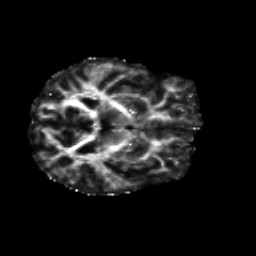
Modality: FA
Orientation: axial
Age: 27
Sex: female
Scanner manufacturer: siemens
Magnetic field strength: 3 T
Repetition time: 8.8 s
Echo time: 0.085 s